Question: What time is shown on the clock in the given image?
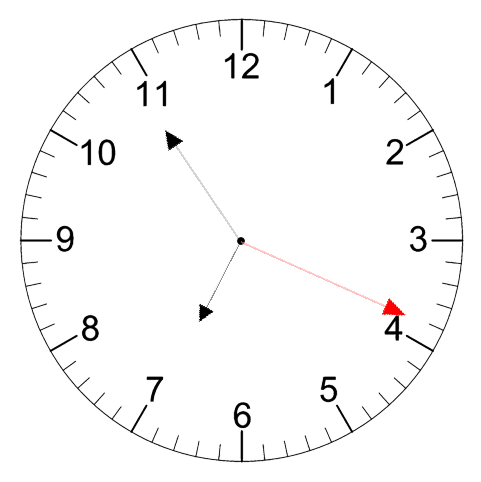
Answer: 06:54:19